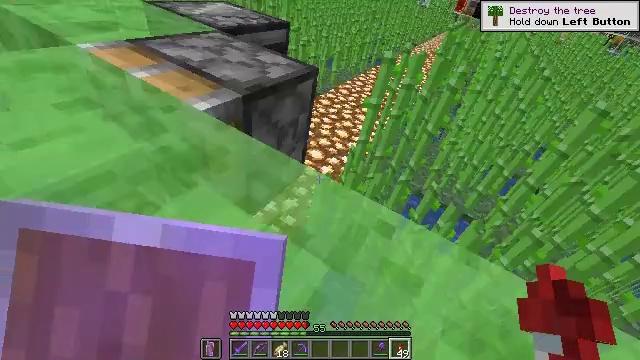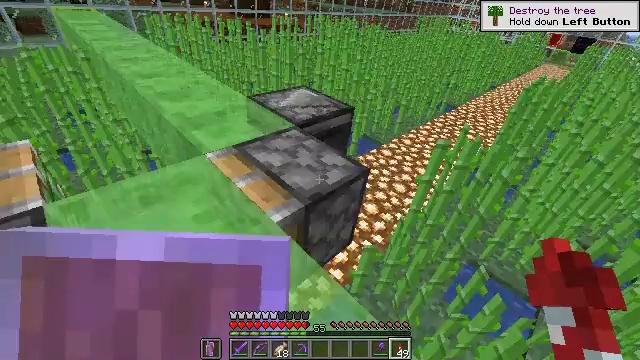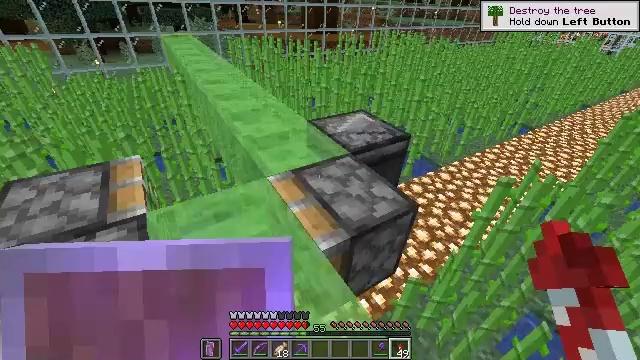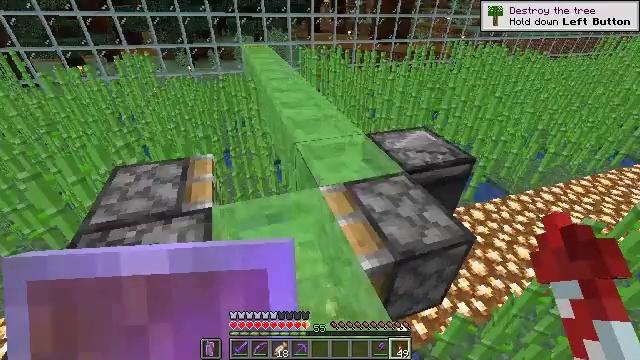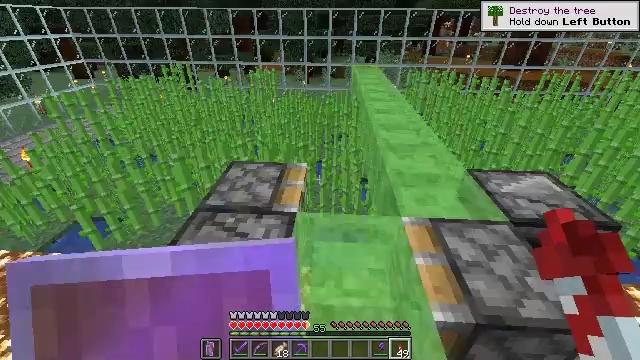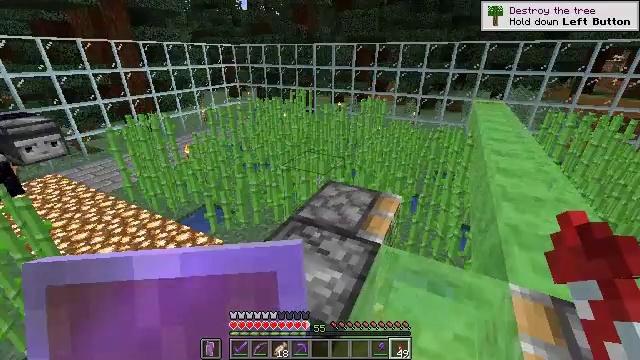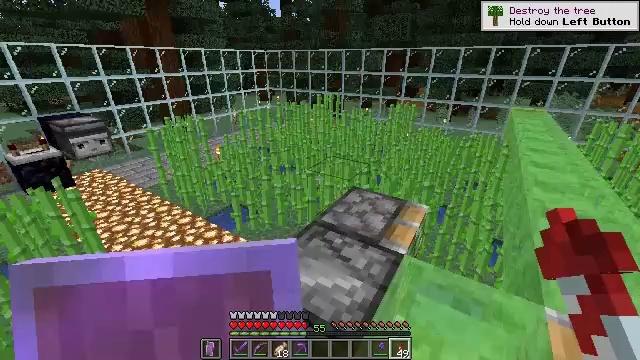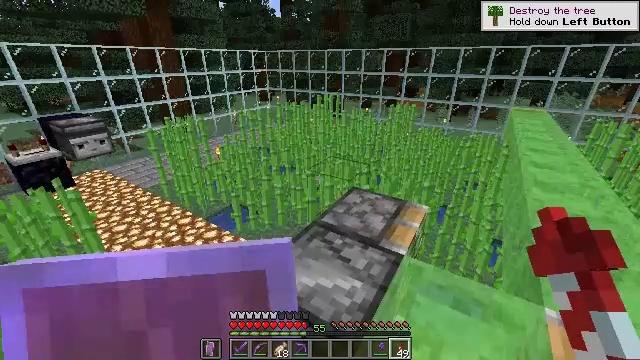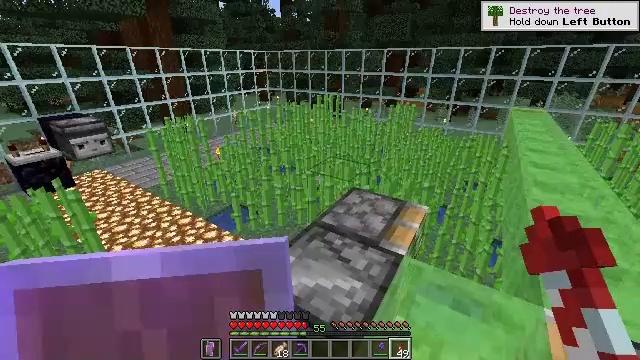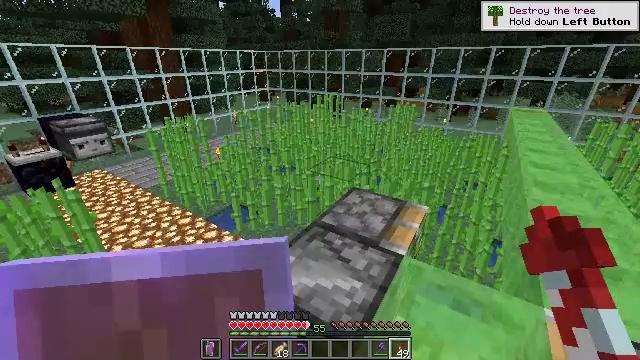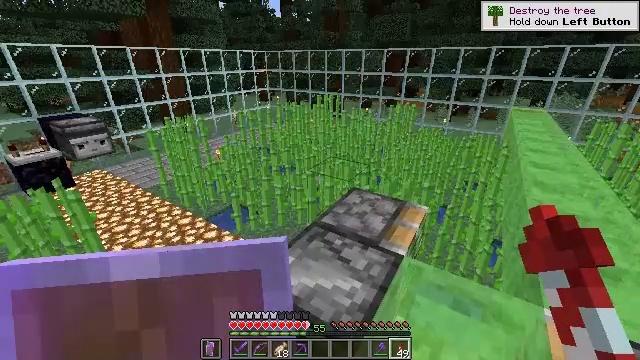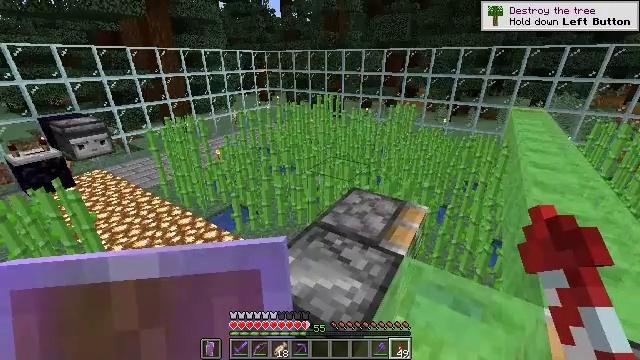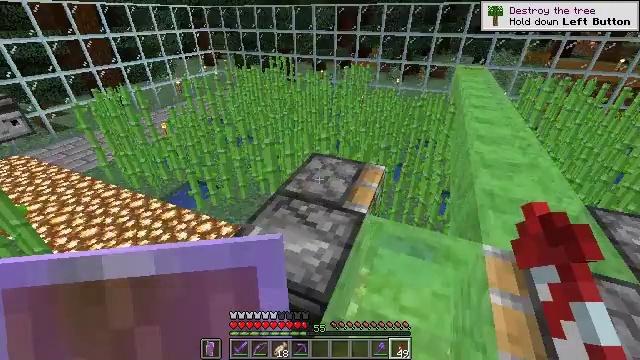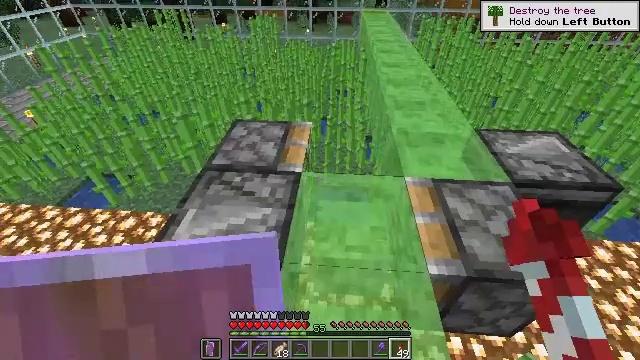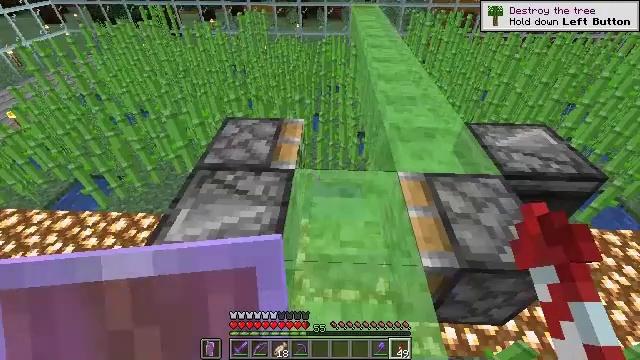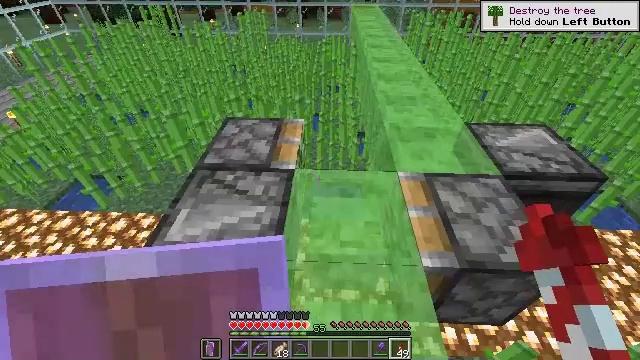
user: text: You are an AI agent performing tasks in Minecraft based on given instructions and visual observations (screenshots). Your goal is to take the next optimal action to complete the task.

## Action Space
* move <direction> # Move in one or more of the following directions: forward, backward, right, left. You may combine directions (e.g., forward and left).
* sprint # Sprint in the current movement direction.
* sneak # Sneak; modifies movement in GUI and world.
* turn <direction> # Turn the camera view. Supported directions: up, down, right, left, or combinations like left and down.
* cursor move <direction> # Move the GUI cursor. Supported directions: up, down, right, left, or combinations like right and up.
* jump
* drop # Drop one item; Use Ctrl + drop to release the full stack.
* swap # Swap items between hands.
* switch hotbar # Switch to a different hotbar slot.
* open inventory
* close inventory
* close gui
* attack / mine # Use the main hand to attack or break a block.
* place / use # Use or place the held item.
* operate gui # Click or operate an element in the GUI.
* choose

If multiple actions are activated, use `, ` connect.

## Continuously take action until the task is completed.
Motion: motion action
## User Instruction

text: Break the sticky piston to collect it.
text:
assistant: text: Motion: turn left and up
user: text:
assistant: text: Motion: turn left
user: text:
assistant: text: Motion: turn left and up
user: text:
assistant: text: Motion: turn left and up
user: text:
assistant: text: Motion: turn left and up
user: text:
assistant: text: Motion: turn left
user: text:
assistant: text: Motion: no_op
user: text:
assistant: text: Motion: no_op
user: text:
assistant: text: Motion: no_op
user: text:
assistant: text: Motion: no_op
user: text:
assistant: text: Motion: no_op
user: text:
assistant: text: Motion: turn right and down
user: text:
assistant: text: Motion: turn right and down
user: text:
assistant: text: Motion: turn right
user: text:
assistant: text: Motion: no_op
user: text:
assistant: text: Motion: no_op
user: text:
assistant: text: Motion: no_op
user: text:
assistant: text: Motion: no_op
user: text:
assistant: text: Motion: no_op
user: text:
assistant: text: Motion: no_op
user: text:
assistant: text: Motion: no_op
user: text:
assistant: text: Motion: no_op
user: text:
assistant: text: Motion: move forward
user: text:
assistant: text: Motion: move forward
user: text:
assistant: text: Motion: move forward, turn left and down
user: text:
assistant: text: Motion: move forward, turn left and down
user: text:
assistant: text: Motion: move forward, turn left and down
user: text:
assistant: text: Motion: move forward, turn left and down
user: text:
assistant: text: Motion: move forward, turn left and down
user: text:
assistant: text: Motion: move forward, turn left and down